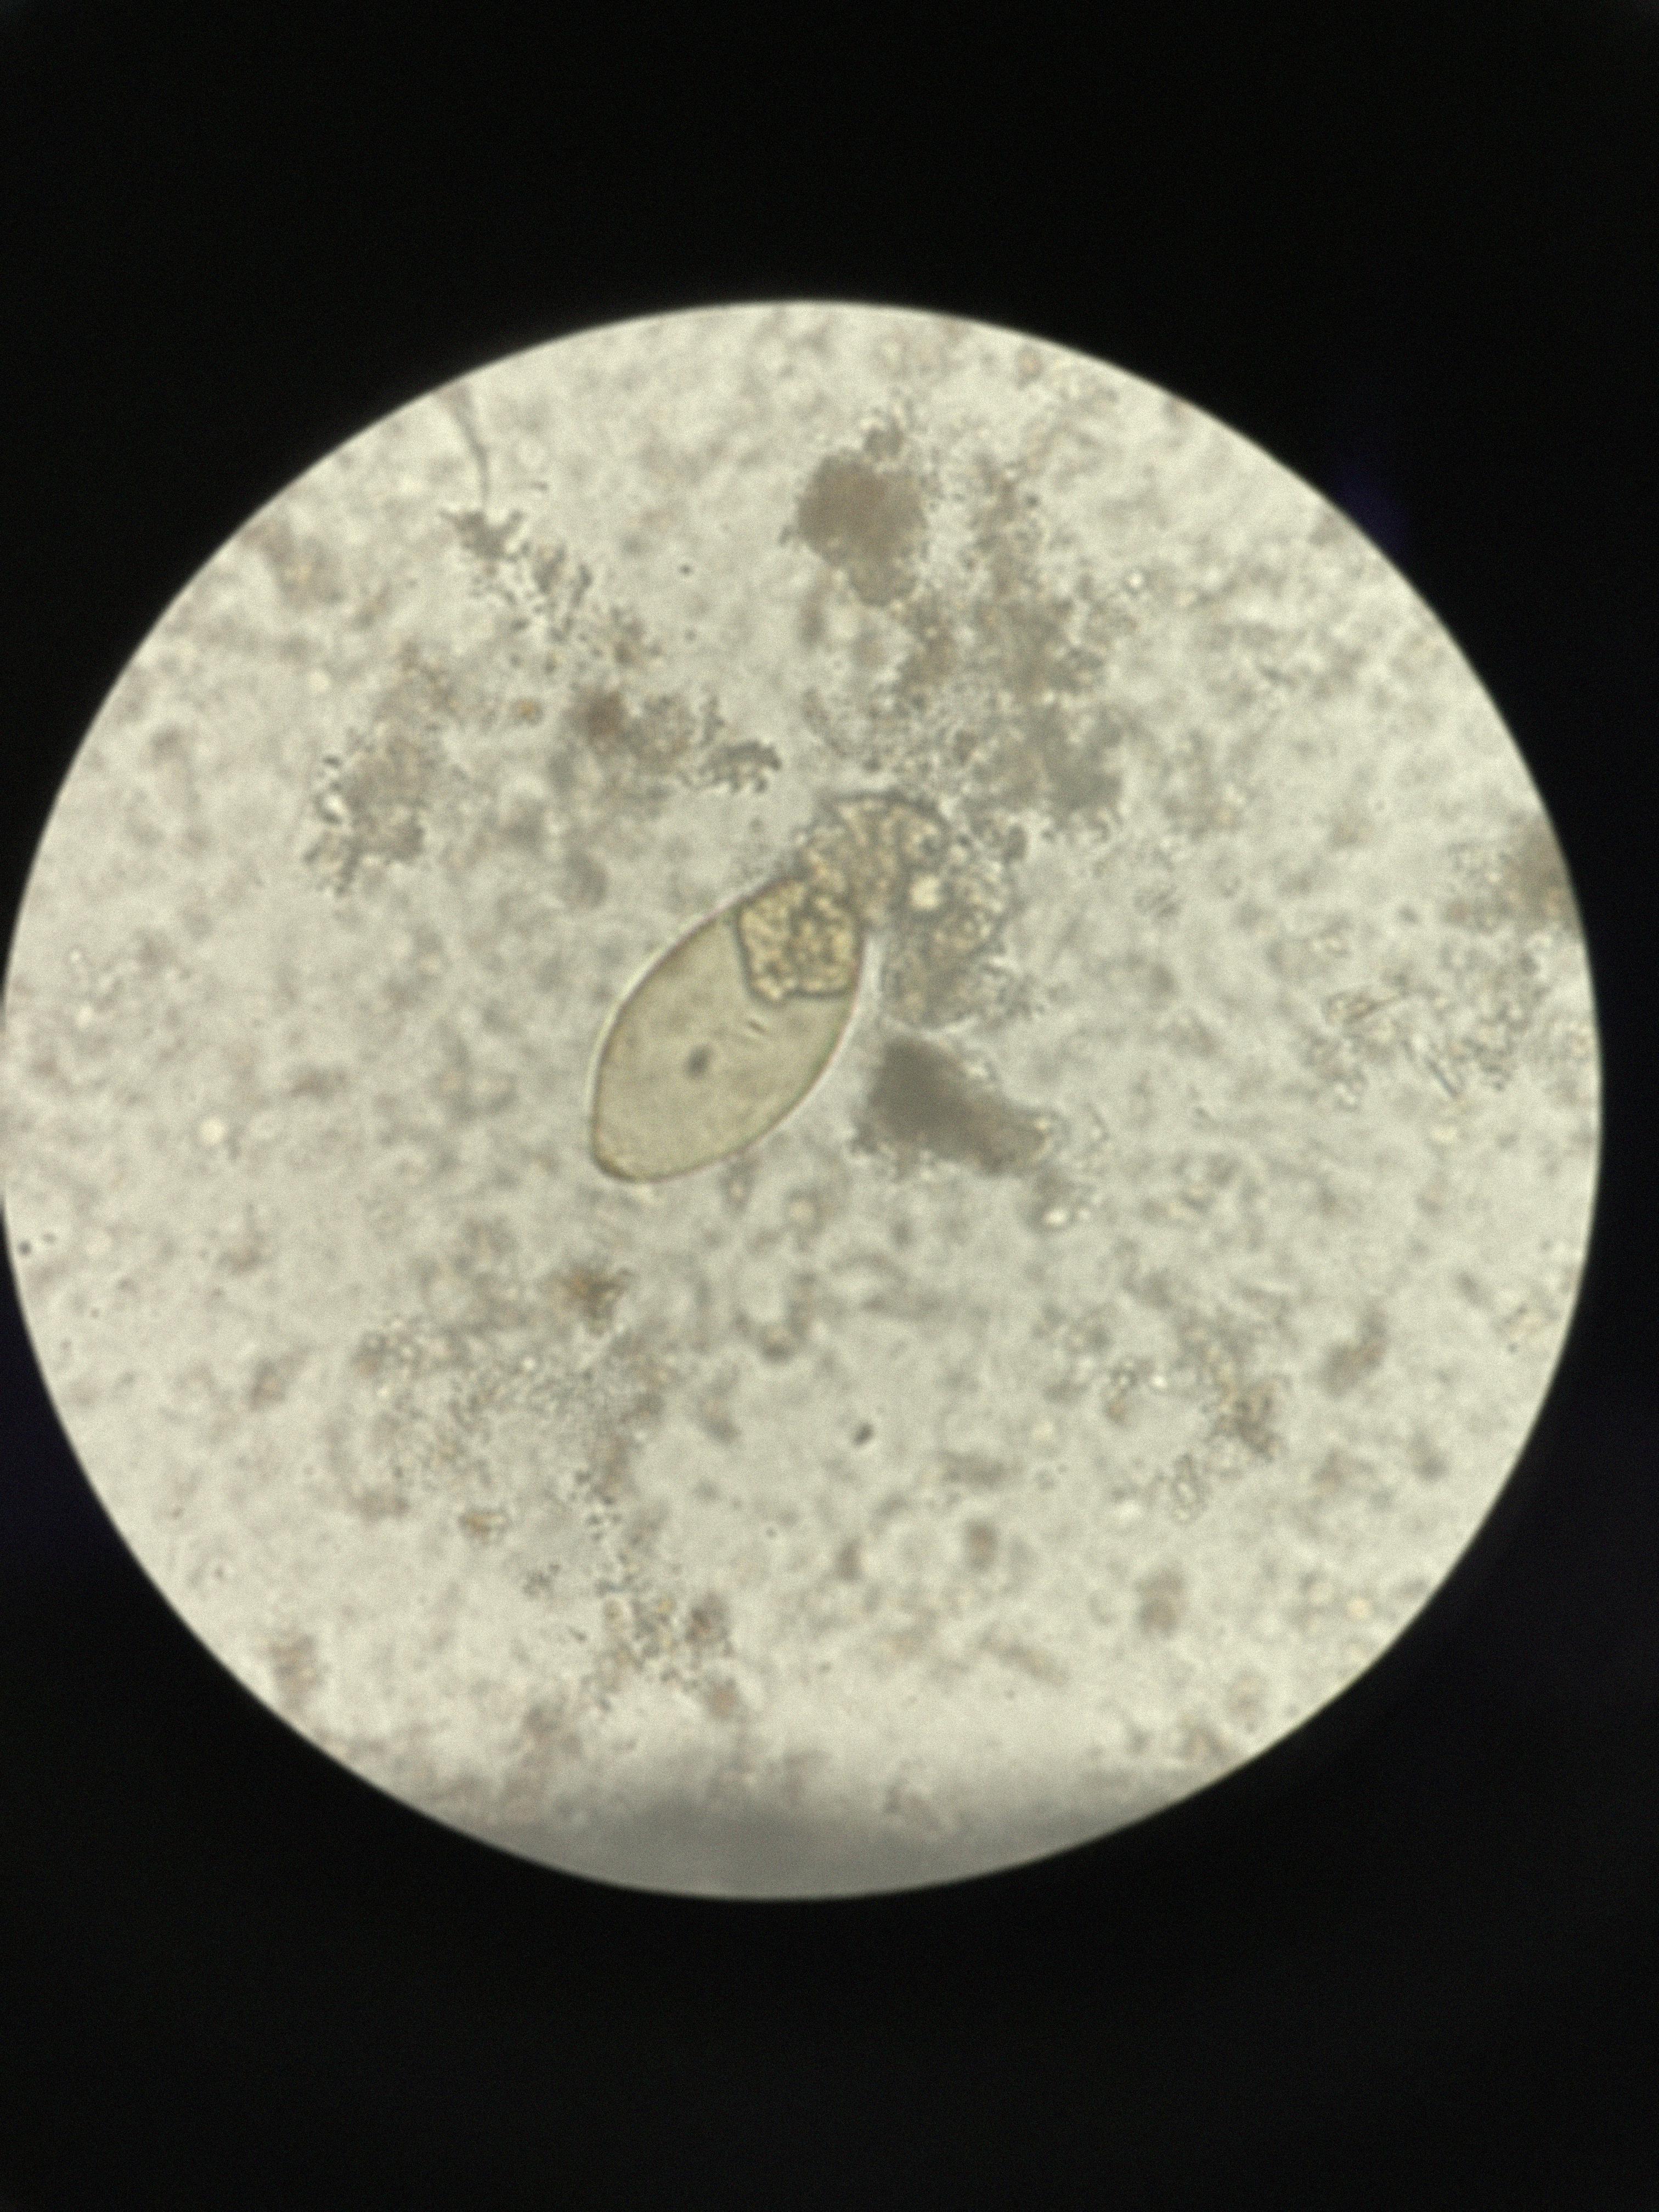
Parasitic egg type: Fasciolopsis buski